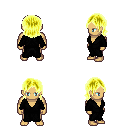
a pixel art fantasy rpg character, male body template, human, tanned skin, gray robe, teal pants, gold long bangs hairstyle, four views (front, back, left, right), 2x2 character sprite sheet, small pixel art, hard edges, no anti-aliasing